Question: I have an arbitray area and want to extract a path (series of pixels). The path should start and end so that you walk the longest way but always stay in the center, between your borders.
Is there any sensible way to implement this in opencv?
Basically a morphologic filter like erosion (to find the middle between the borders) sounds good. However I do not want to shorten the the length of the path.
It does not need to be a fully automatic solution. User input, e.g. marking the start and end point of an path, is also an option.
Here is a (rather poor) example drawn with paint. I guess you get the point.

Regards
Christoph
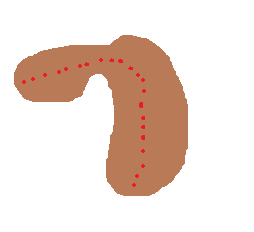
Answer: I think you are asking for skeletonization. Check the following links please.
<URL>
<URL>